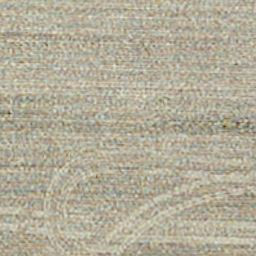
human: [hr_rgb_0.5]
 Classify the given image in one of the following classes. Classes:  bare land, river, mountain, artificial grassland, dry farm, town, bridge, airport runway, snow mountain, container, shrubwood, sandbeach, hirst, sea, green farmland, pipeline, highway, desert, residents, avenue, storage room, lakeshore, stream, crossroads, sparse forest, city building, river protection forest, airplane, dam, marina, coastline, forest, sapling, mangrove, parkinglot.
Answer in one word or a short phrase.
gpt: dry farm